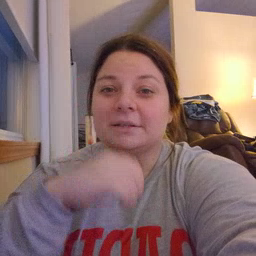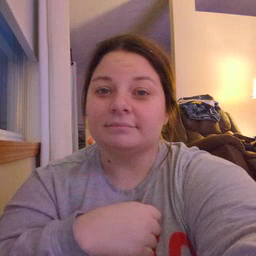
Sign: drink